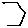
Label: hexagon